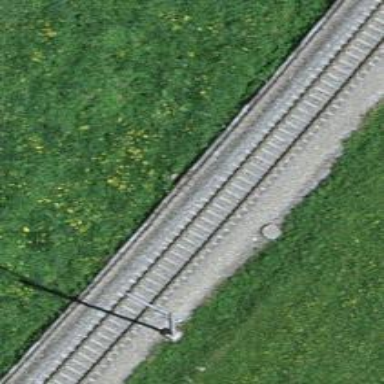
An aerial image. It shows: Single-track railway with electrified contact lines.